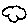
Label: cloud